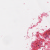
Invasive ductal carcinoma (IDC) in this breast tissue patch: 0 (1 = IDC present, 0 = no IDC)